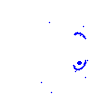
Particle: kaon